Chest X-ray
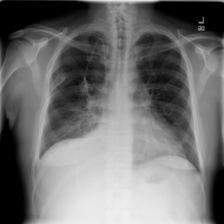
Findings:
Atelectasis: negative
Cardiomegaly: negative
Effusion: negative
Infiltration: negative
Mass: negative
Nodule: negative
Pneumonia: negative
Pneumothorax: negative
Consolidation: negative
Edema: negative
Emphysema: negative
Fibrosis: negative
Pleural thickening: negative
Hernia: negative